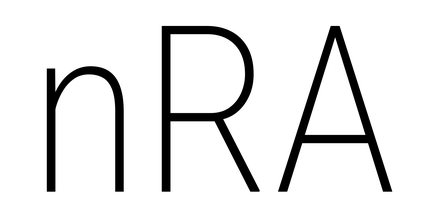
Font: Roboto_Condensed_ExtraLight